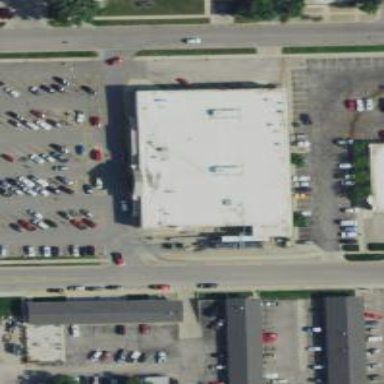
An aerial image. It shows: Supermarket building.